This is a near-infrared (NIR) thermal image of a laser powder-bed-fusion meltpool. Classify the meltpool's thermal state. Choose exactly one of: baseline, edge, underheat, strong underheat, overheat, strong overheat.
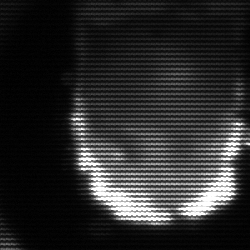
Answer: baseline